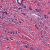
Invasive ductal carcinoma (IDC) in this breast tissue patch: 1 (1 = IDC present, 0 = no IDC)